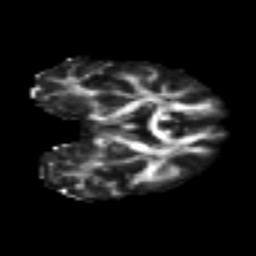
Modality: FA
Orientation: coronal
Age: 29
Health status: ill
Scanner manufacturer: philips
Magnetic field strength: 3 T
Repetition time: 9 s
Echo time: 0.127 s